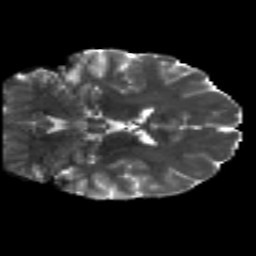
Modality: T2w
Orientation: coronal
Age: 20
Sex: male
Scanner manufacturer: siemens
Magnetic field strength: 3 T
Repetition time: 8.8 s
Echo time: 0.085 s